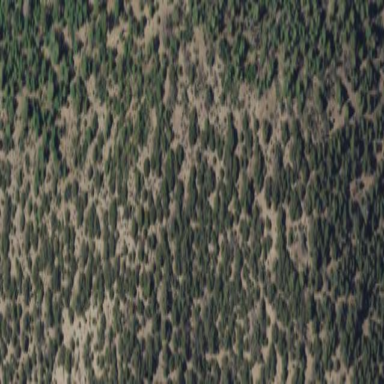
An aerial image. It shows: Area covered in scrub vegetation.